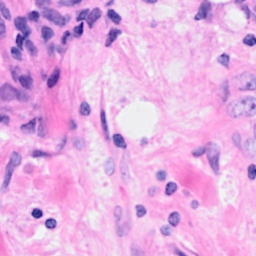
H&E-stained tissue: Breast